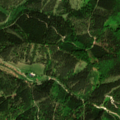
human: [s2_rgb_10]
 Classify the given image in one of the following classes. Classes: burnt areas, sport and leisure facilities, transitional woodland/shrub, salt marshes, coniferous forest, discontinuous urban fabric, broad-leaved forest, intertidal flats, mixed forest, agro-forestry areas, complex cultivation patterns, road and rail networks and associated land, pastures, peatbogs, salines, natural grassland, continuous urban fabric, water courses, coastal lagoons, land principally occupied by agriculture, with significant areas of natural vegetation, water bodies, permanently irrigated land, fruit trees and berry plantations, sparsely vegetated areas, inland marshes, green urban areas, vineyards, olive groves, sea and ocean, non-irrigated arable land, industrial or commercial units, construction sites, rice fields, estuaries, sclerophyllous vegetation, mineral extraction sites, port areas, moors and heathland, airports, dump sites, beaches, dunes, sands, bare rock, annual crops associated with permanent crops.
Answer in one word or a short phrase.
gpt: pastures, broad-leaved forest, coniferous forest